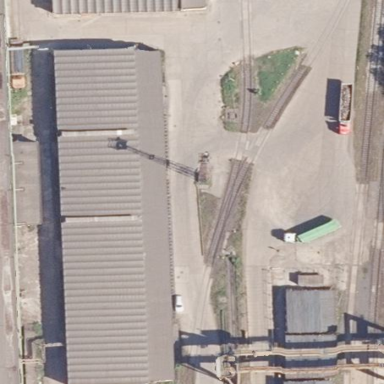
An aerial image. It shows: Industrial building.